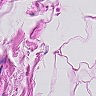
Metastatic tissue present: no